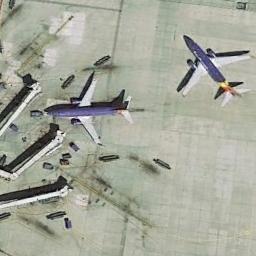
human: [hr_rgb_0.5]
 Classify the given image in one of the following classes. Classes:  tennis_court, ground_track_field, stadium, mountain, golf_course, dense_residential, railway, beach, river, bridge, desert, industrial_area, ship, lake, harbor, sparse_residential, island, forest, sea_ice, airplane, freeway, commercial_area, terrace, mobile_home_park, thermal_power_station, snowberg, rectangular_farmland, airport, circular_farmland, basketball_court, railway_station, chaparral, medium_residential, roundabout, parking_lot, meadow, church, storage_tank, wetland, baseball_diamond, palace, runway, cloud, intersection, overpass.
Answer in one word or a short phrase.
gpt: airplane